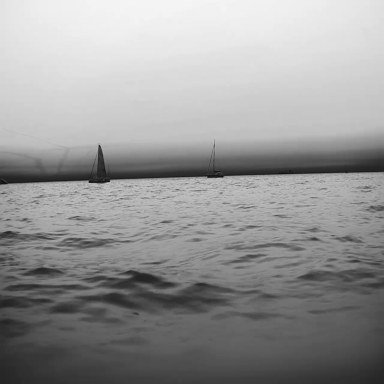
There are two sailboats in the infrared image.